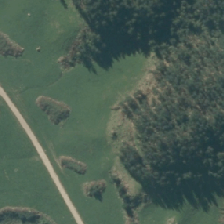
Land cover: low_producing_grassland